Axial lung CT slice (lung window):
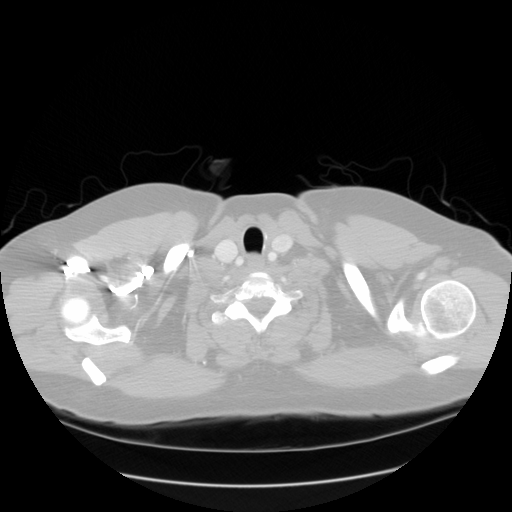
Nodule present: no